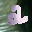
Label: 2